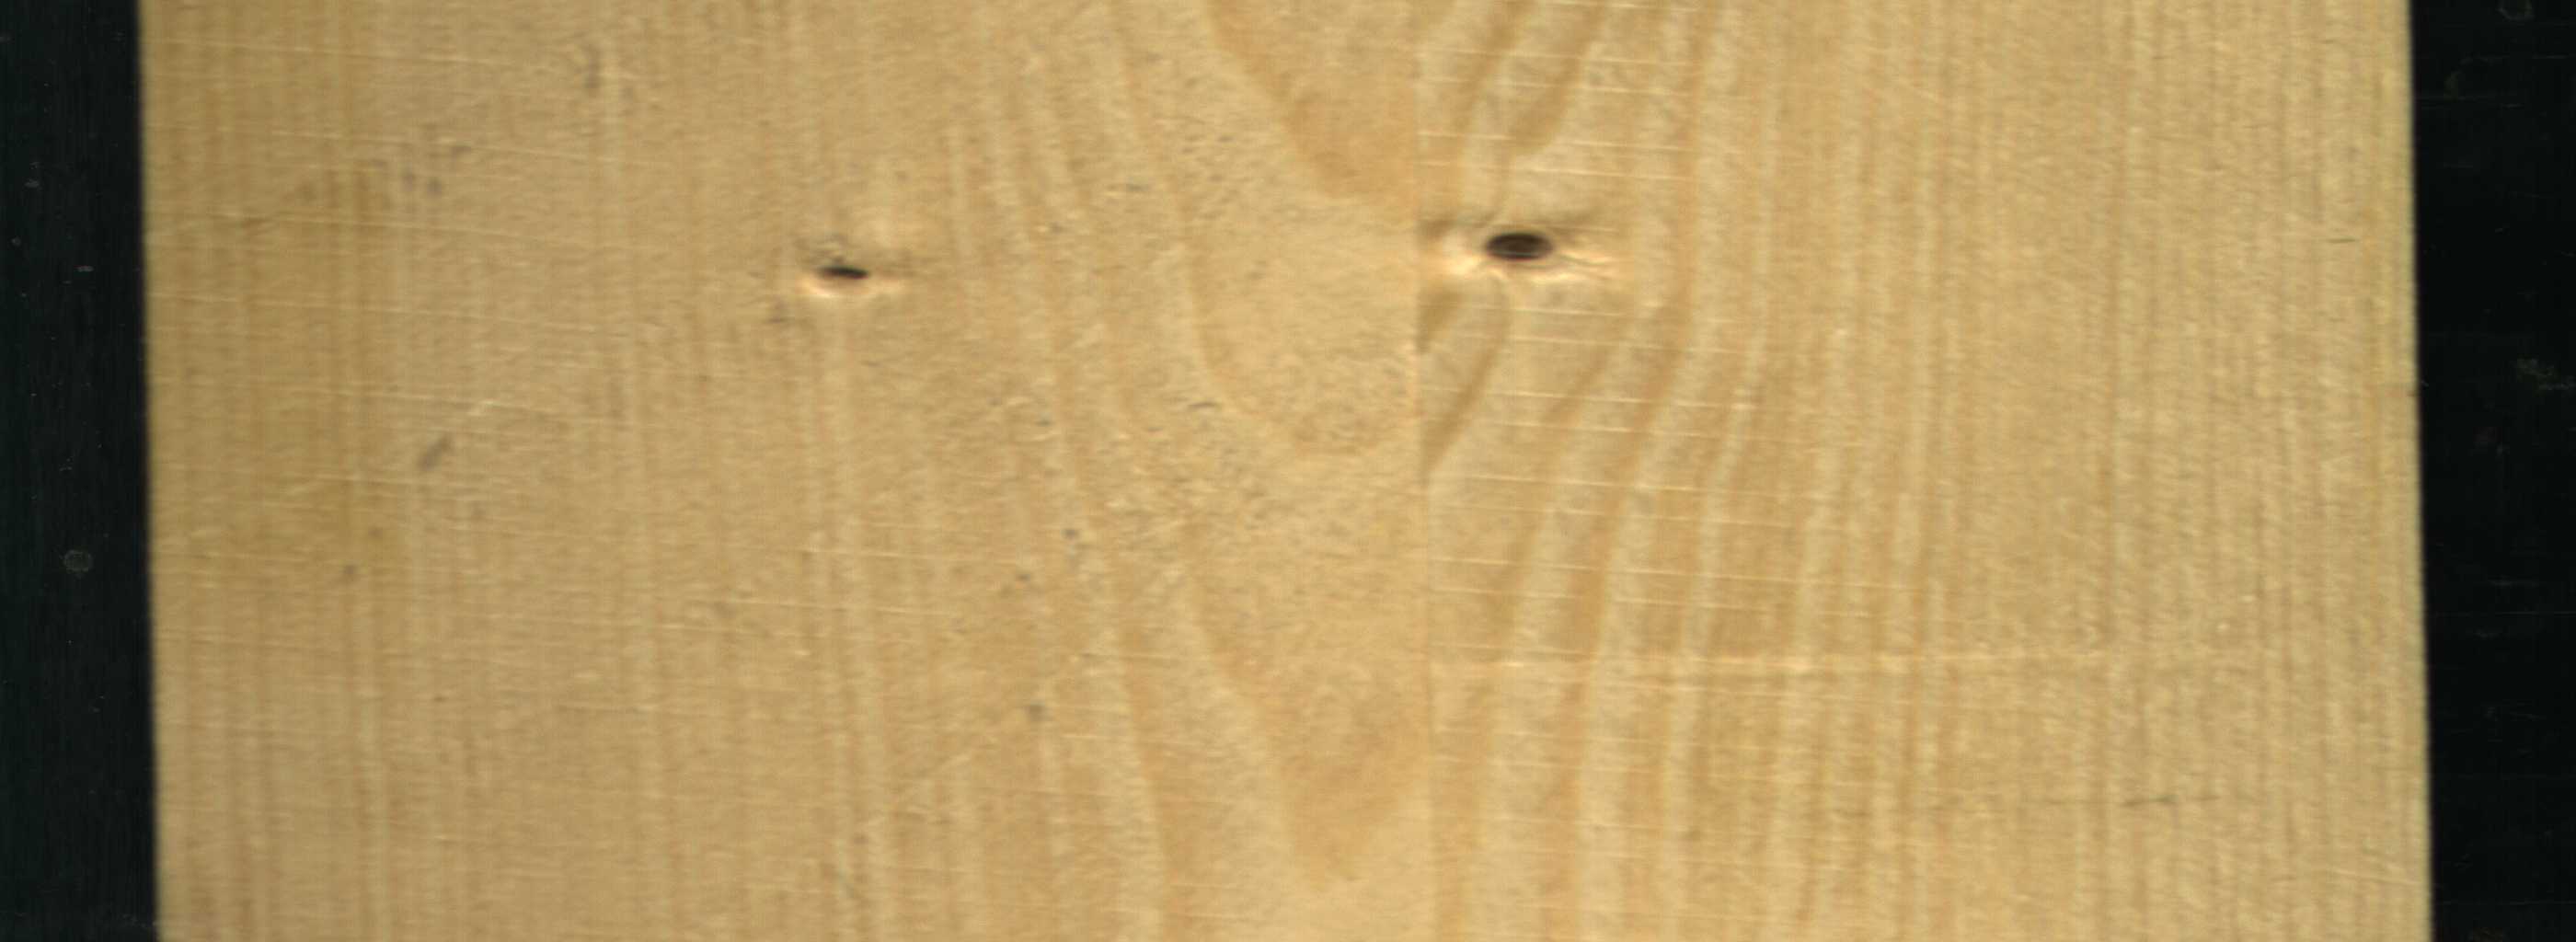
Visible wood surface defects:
Dead_Knot
Dead_Knot